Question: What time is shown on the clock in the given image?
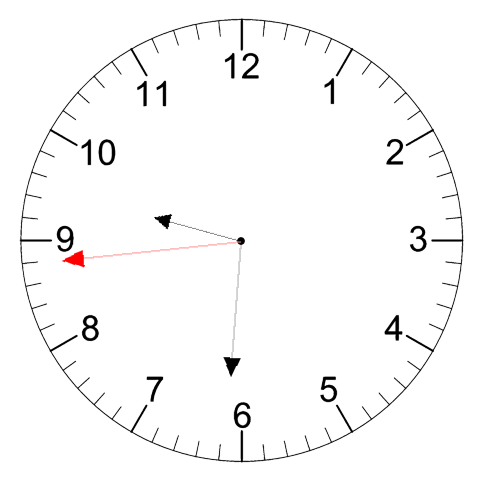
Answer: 09:30:44